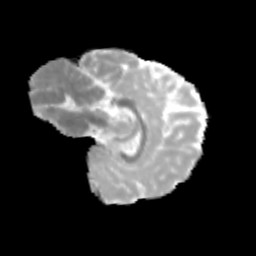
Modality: MD
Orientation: sagittal
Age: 10
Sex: female
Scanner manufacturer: siemens
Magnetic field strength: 3 T
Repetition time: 3.8 s
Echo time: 0.07 s